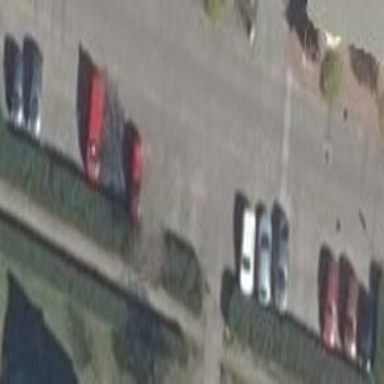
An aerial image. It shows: Street-side parking area.